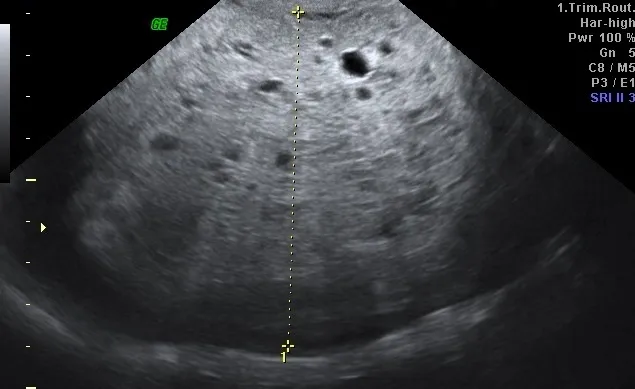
The thick swiss cheese pattern placenta.
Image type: radiology (ultrasound)